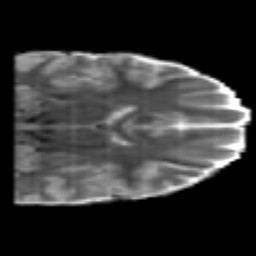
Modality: MD
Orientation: coronal
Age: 27
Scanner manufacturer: philips
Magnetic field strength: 3 T
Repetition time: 8.6 s
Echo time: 0.127 s